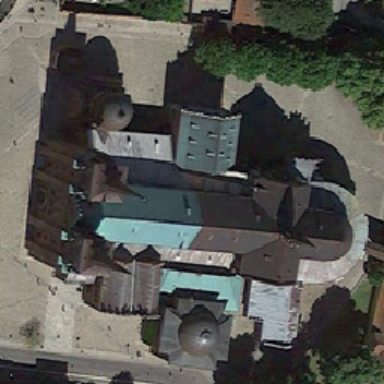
It is a very old church .